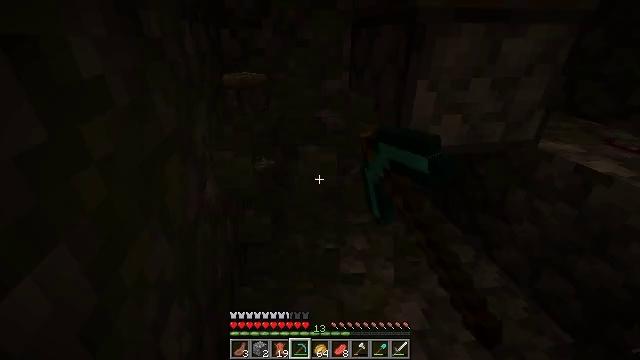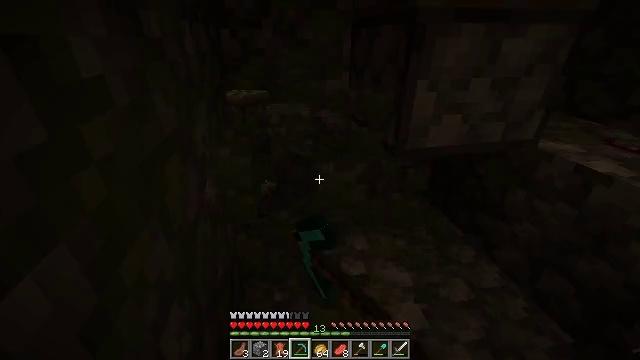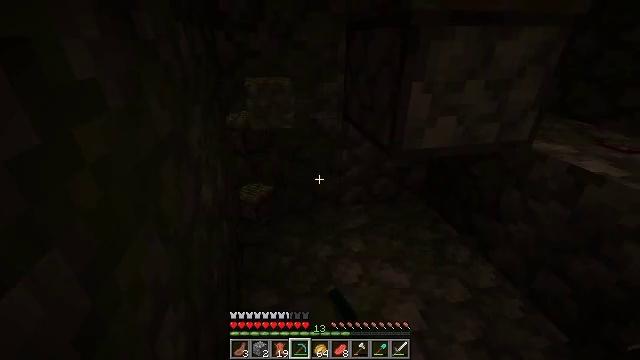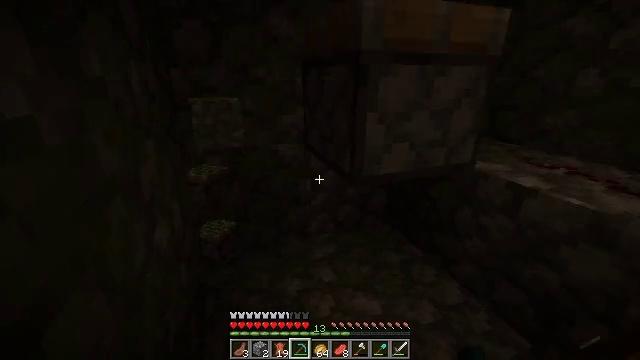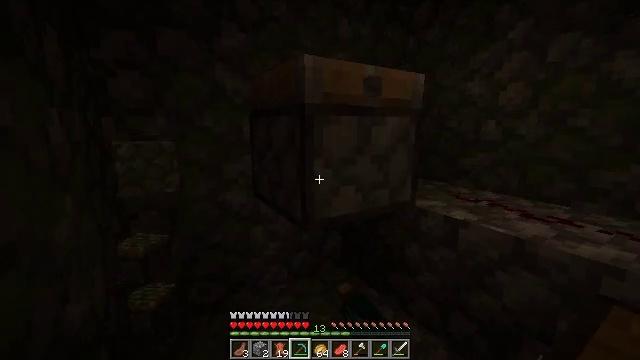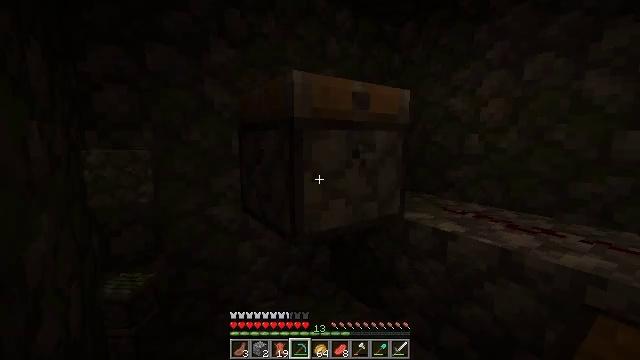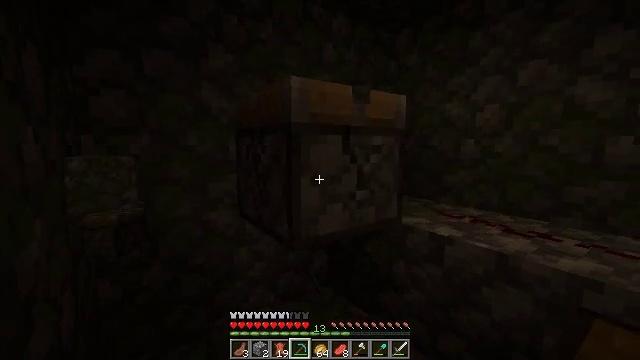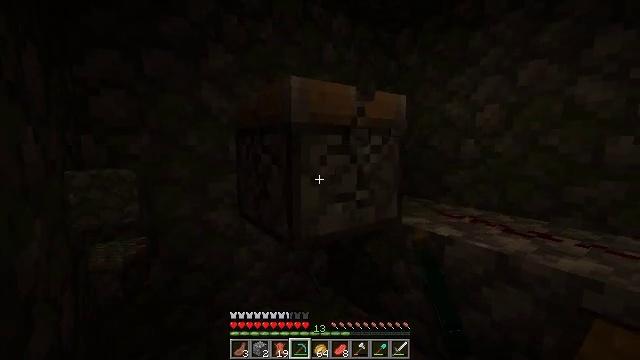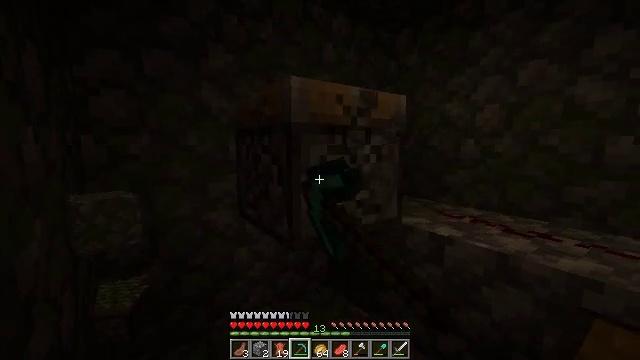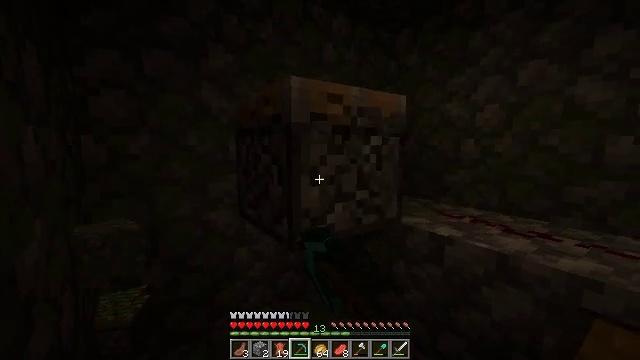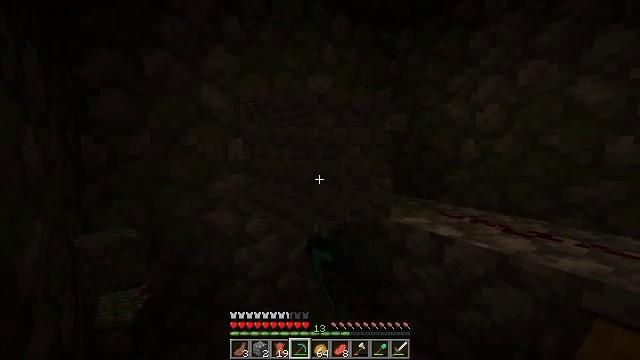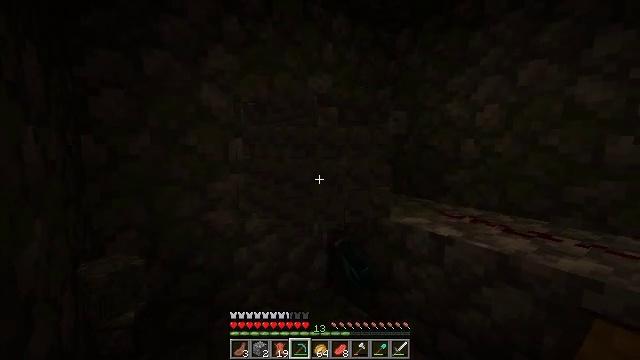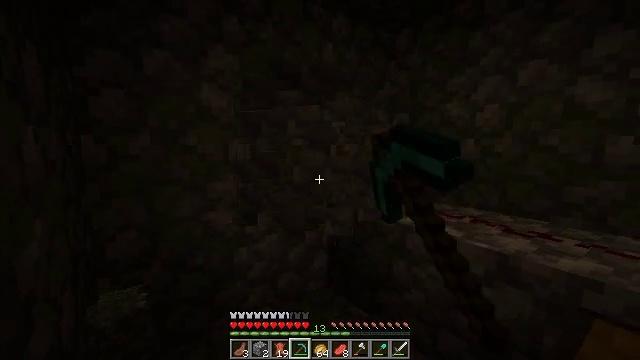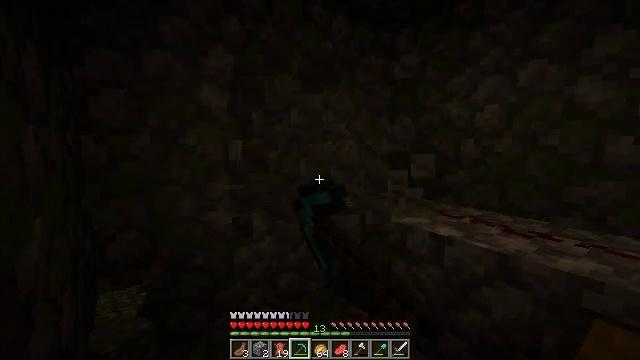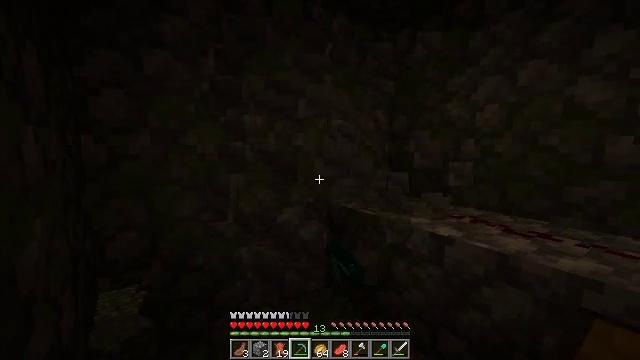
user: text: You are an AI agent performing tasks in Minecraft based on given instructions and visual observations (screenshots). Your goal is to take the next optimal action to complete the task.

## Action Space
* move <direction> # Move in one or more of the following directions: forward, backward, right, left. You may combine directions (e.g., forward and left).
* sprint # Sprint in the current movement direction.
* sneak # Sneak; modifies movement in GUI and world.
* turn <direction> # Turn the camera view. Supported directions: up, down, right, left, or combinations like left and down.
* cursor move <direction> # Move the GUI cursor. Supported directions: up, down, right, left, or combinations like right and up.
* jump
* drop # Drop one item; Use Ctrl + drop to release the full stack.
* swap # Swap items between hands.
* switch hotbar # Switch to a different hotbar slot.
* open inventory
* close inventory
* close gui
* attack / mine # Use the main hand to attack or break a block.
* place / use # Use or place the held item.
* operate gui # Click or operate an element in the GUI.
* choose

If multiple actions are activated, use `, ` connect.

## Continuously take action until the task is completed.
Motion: motion action
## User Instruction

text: Attack the sticky piston to retrieve it.
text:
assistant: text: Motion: attack / mine
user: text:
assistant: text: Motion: attack / mine
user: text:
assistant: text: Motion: turn right and up, attack / mine
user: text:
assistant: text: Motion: turn right and up, attack / mine
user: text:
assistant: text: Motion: turn right and up, attack / mine
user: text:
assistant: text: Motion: turn up, attack / mine
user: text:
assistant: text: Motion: attack / mine
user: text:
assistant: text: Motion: attack / mine
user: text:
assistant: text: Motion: attack / mine
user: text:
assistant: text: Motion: attack / mine
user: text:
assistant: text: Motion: attack / mine
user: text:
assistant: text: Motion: attack / mine
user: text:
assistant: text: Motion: attack / mine
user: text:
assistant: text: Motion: attack / mine
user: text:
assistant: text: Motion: attack / mine